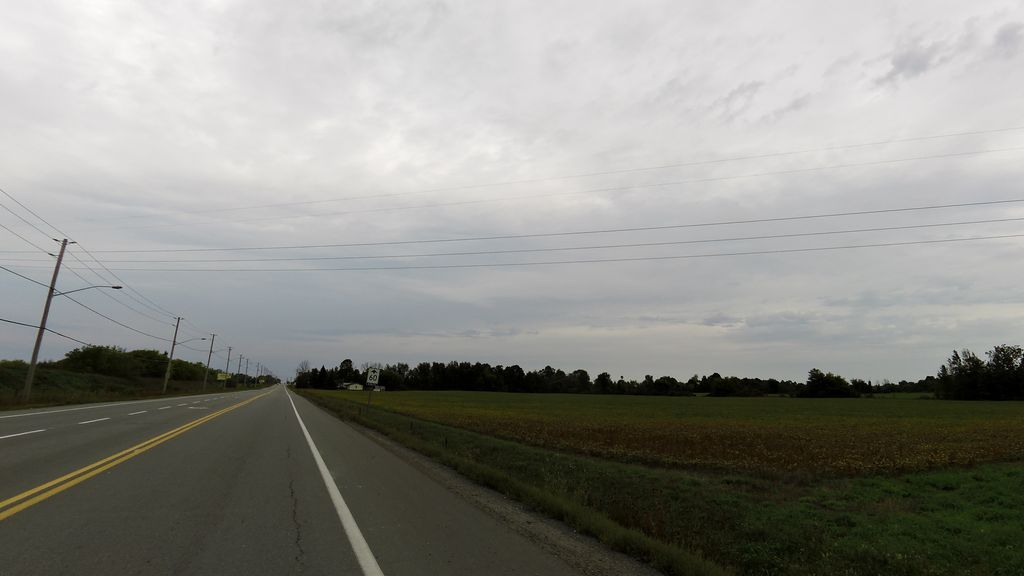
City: ottawa-gatineau